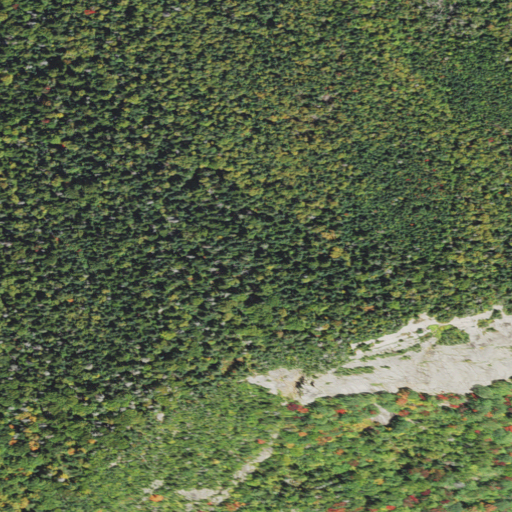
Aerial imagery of mountain in New Hampshire named Mount Willard containing evergreen forest, mixed forest, grassland, and deciduous forest